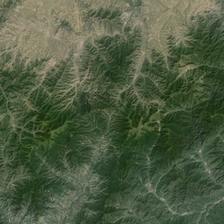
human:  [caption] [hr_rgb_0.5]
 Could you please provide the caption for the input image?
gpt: many rivers pass through the mountain .

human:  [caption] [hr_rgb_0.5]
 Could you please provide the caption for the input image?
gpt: a large number of trees are planted on the hill .

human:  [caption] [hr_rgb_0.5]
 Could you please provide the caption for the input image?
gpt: many rivers pass through the mountain .

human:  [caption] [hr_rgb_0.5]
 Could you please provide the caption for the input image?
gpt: a large number of trees are planted on the hill .

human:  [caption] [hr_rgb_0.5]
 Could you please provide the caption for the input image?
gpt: many rivers pass through the mountain .